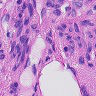
Metastatic tissue present: yes